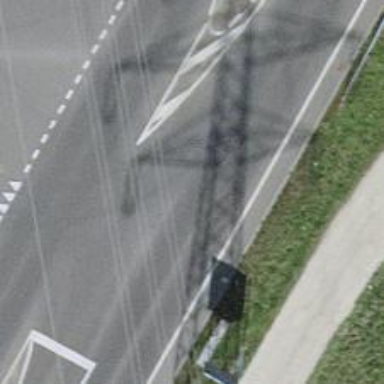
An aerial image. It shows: Primary highway.